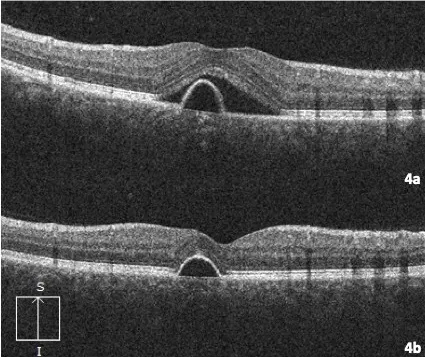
Left eye optical coherence tomography B scan. 4a. At presentation: retinal epithelium detachment with associated subfoveal serous detachment can be observed. 4b. 12 months into the follow-up: absence of subretinal fluid with persistence of retinal epithelium detachment.
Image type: ophthalmic_imaging (oct)